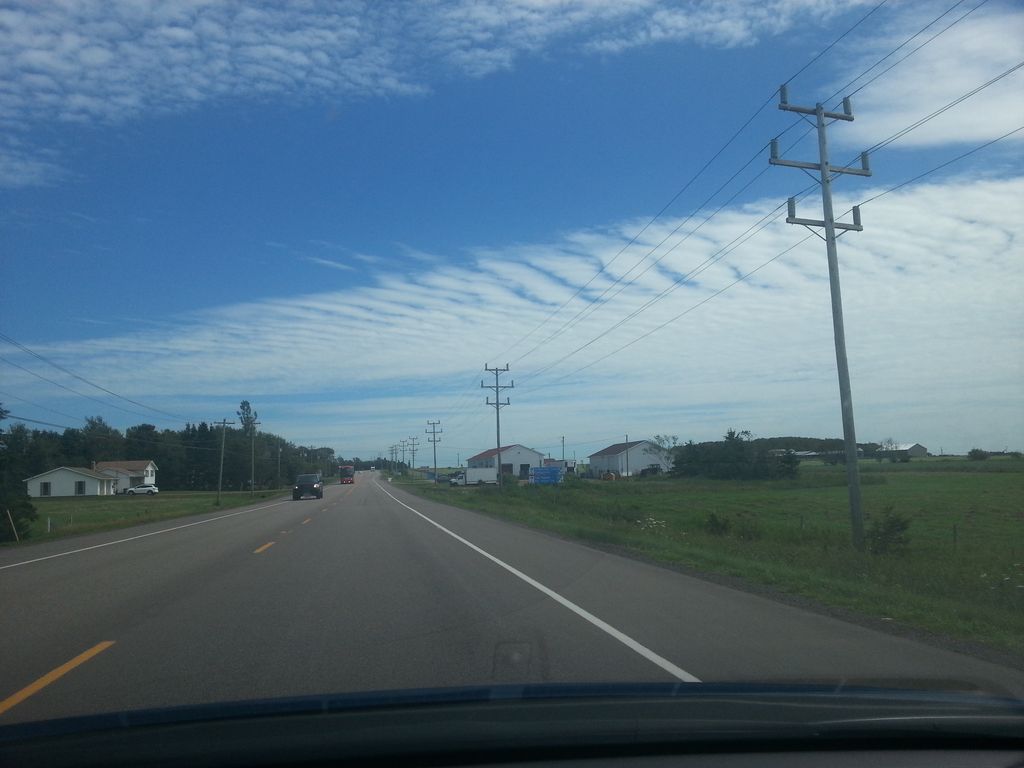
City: charlottetown